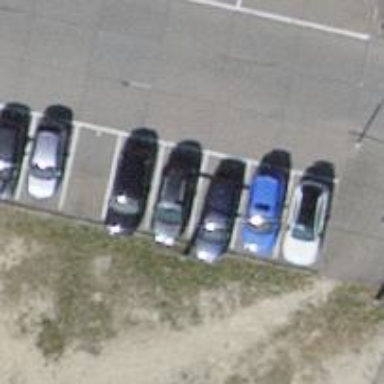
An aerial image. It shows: Street-side parking area.